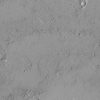
Atmospheric dust classification: not_dusty